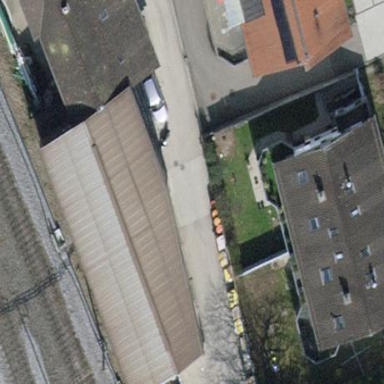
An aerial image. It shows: Building.